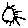
Label: sun